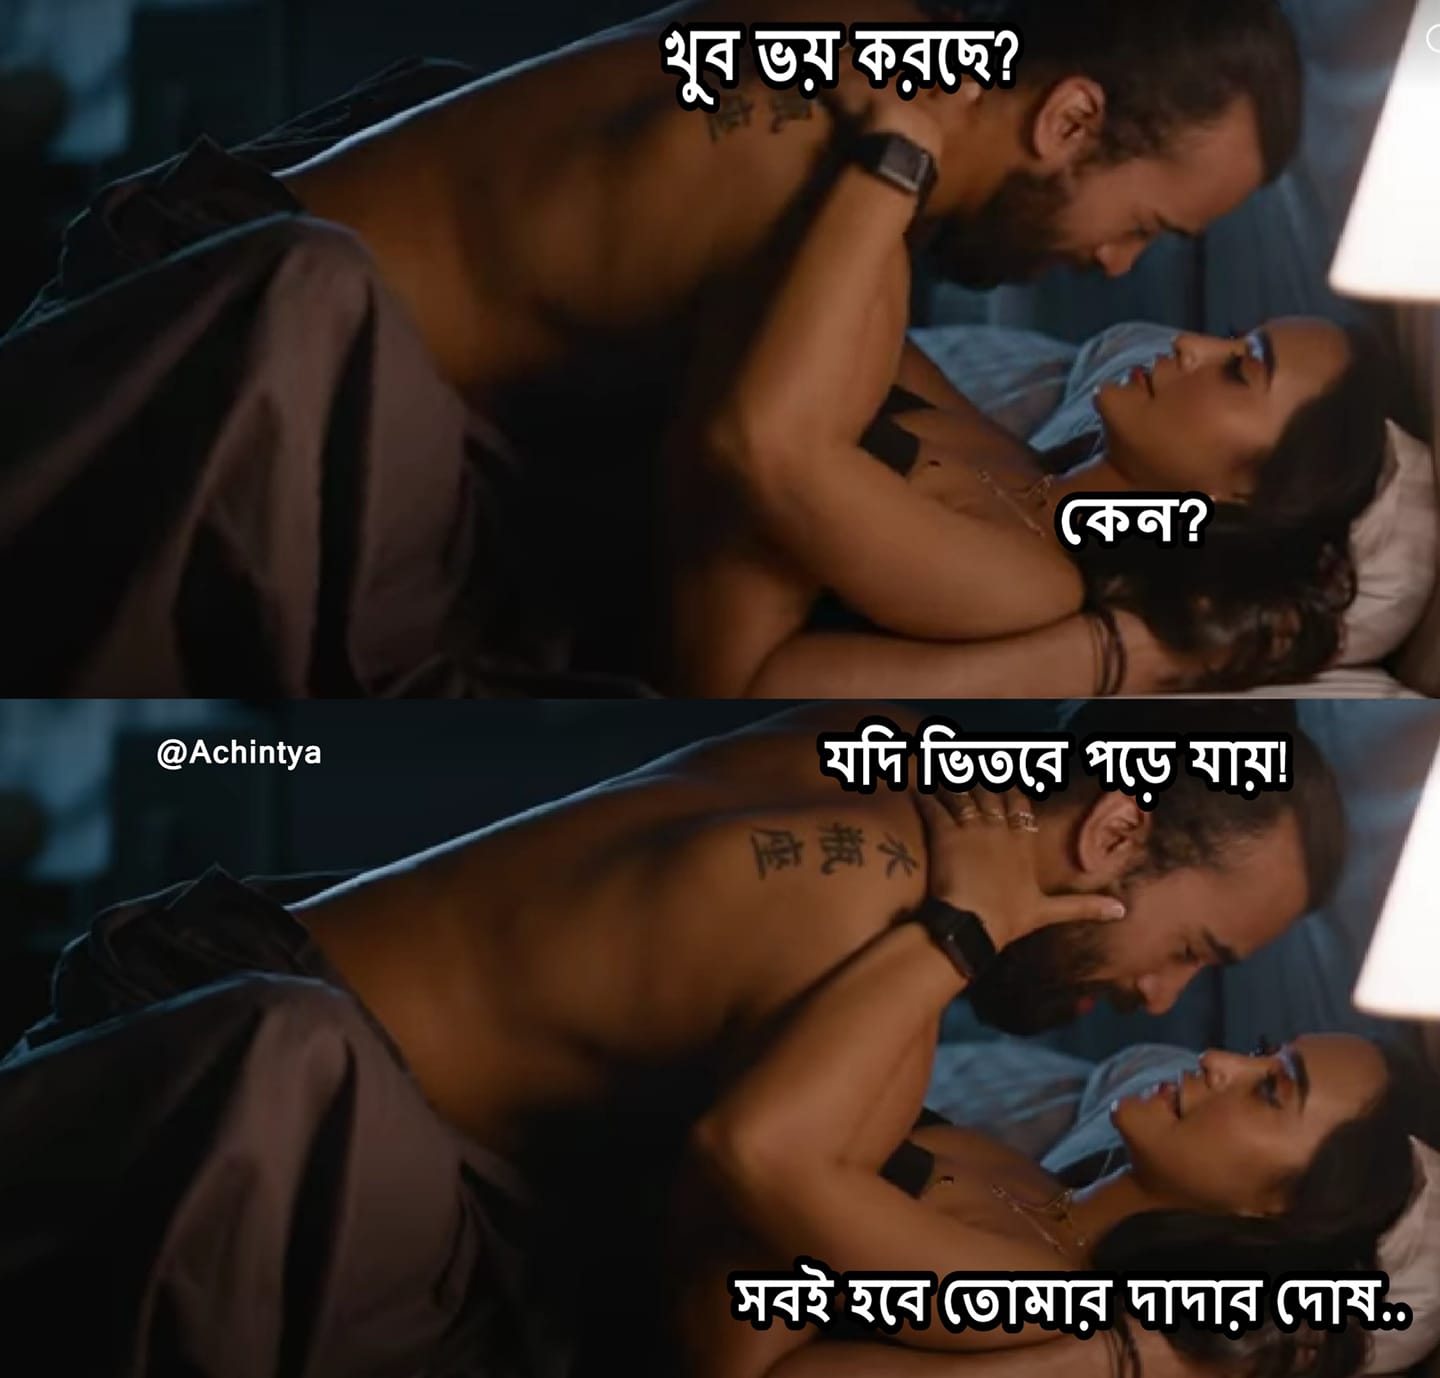
Caption: খুব ভয় করছে ?     কেন ?     যদি ভিতরে পড়ে যায় !   সবই হবে তোমার দাদার দোষ...
Label: hate